Question: I am trying to simply disable the tooltips for '<MediaTransportControls>' elements. However, the tooltip still shows as can be seen in this screenshot.
Using '<ToolTipService>' has no effect whatsoever on the Tooltip shown. The tooltips show for all elements in the MediaTransportControl as is shown in this screenshot of 'ToolTip':

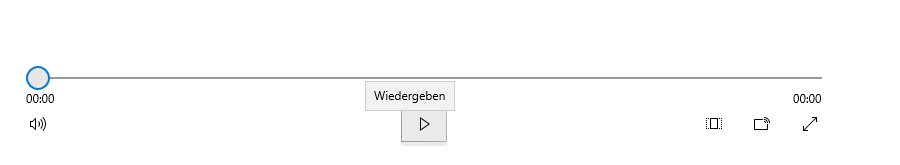
Answer: Currently, 'ToolTipService' does not provide this method to disable 'ToolTip'. For your requirement, you could use <URL> method to set all elements tooltip as 'null' in the 'MediaTransportControls'. And you could use 'VisualTreeHelper' to find all child element. And I also create a 'MediaTransportControlsExtension' class that you could use directly.
'''
public static class MediaTransportControlsExtension
{
public static void DisableTootip(this DependencyObject control)
{
int count = VisualTreeHelper.GetChildrenCount(control);
for (int i = 0; i < count; i++)
{
var child = VisualTreeHelper.GetChild(control, i);
ToolTipService.SetToolTip(child, null);
DisableTootip(child);
}
}
}
'''
Please note, you need invoke this method after all element initialized.
'''
private void MainMPE_Loaded(object sender, RoutedEventArgs e)
{
MainMPE.TransportControls.DisableTootip();
}
'''